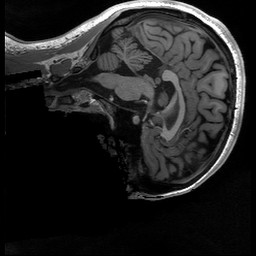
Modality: T1w
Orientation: sagittal
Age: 21
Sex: female
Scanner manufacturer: siemens
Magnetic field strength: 3 T
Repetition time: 2.3 s
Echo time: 0.00298 s